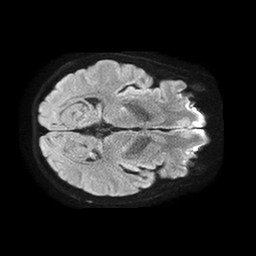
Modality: TRACE
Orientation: axial
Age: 58
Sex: female
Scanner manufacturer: philips
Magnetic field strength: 1.5 T
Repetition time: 4.6 s
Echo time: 0.08517 s